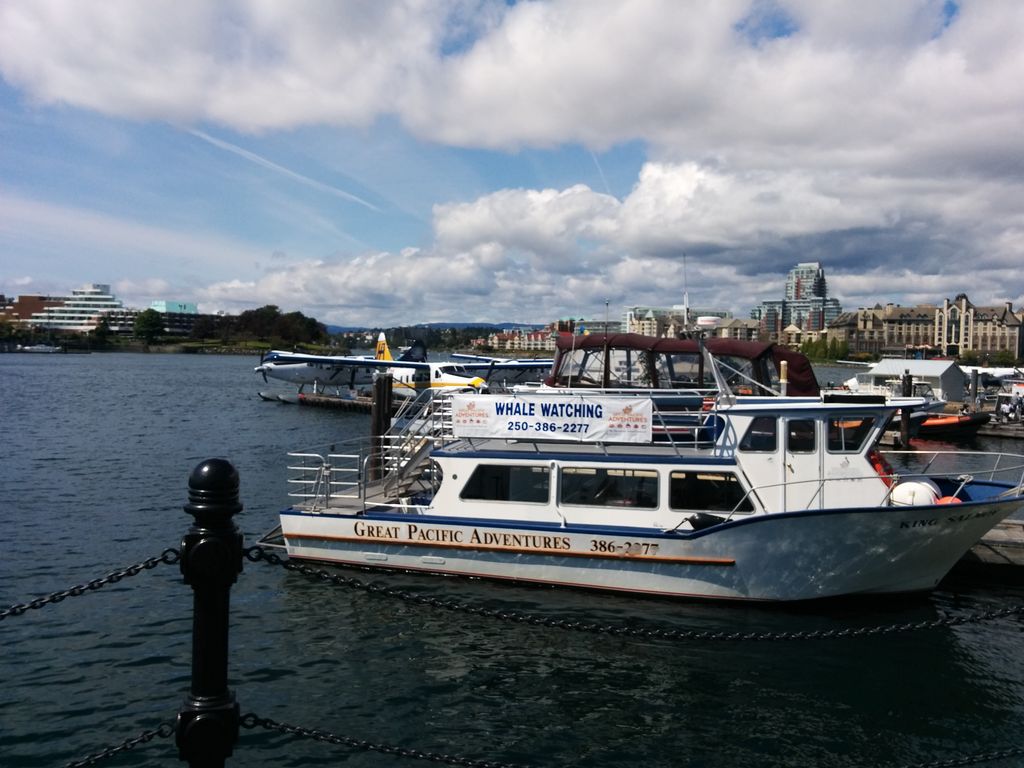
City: victoria